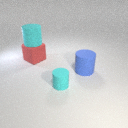
small cyan rubber cylinder to the left of large blue rubber cylinder